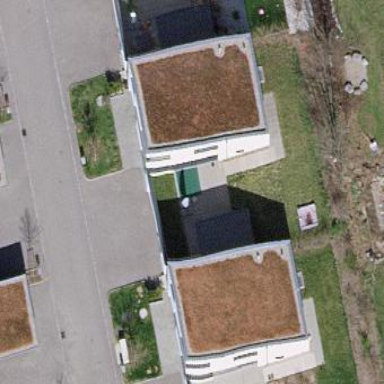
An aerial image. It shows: Flat roof garage.